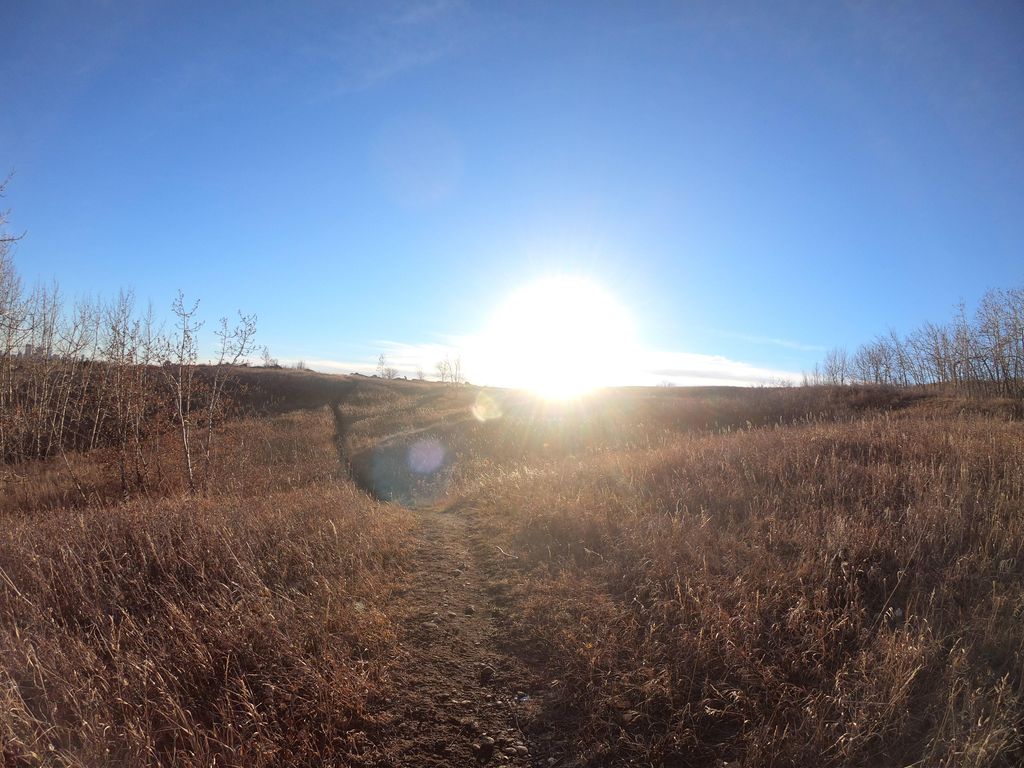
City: calgary